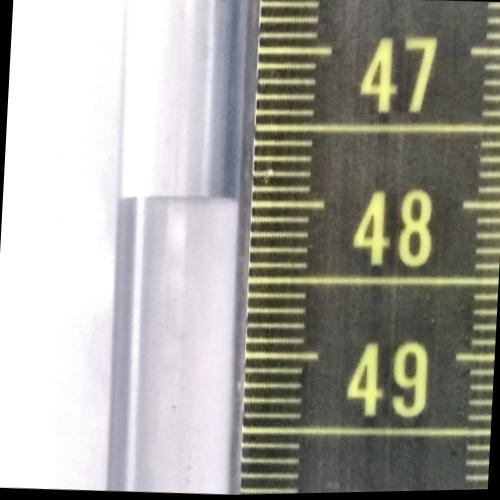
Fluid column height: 48.0 cm